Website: crate-barrel
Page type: payment
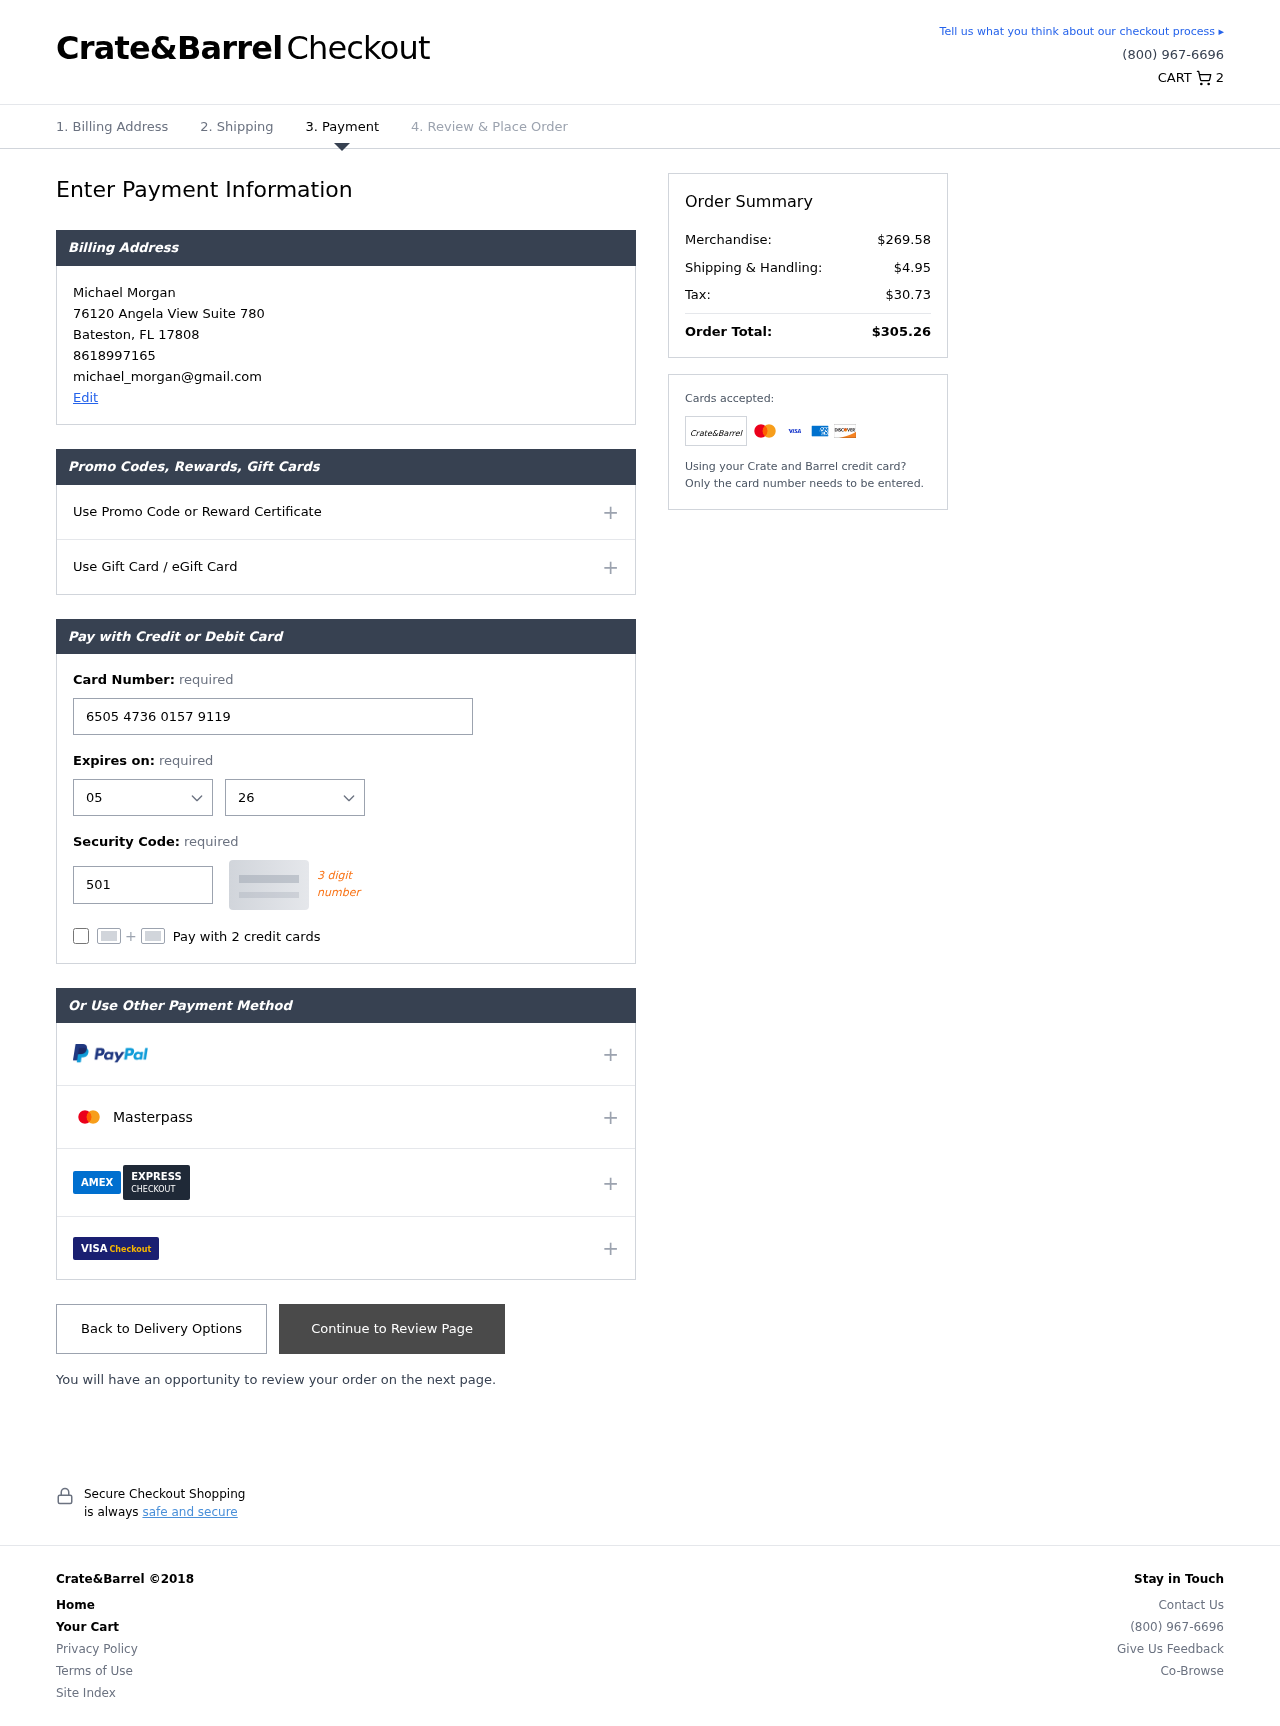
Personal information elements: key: PII_CARD_CVV
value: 501
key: PII_CARD_EXPIRY_MONTH
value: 05
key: PII_CARD_EXPIRY_YEAR
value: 26
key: PII_CARD_NUMBER
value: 6505 4736 0157 9119
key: PII_CITY
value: Bateston
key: PII_EMAIL
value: michael_morgan@gmail.com
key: PII_FULLNAME
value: Michael Morgan
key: PII_PHONE
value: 8618997165
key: PII_POSTCODE
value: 17808
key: PII_STATE_ABBR
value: FL
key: PII_STREET
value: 76120 Angela View Suite 780
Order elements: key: ORDER_NUM_ITEMS
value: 2
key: ORDER_SUBTOTAL
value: $269.58
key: ORDER_SHIPPING_COST
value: $4.95
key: ORDER_TAX
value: $30.73
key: ORDER_TOTAL
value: $305.26